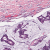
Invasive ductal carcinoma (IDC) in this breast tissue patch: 1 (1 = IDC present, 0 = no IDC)